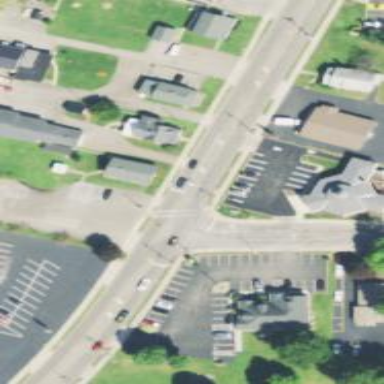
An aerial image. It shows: Unmarked road crossing.